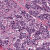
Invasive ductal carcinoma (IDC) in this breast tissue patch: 1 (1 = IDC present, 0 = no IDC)